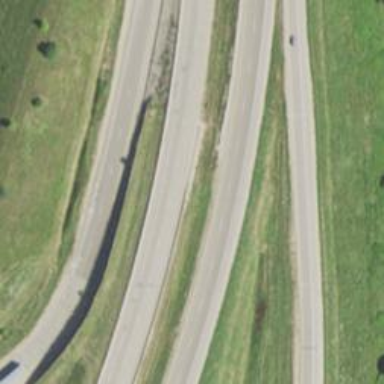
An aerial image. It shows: Motorway.